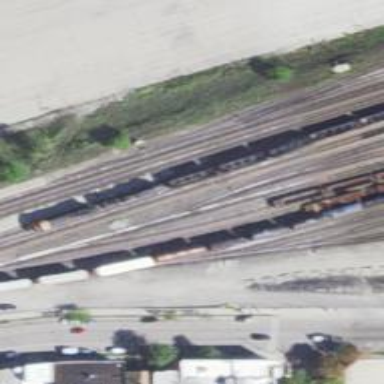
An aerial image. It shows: Abandoned railway siding.